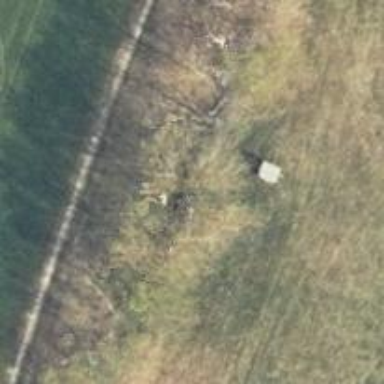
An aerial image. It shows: Hunting stand.